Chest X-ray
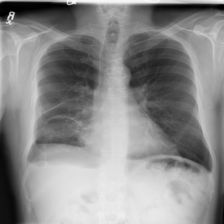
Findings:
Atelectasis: negative
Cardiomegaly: negative
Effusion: positive
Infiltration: negative
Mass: negative
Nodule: negative
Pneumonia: negative
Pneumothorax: negative
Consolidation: negative
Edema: negative
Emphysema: negative
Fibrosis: negative
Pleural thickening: negative
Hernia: negative